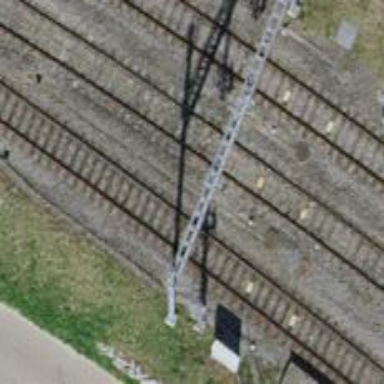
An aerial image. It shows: Railway signal.